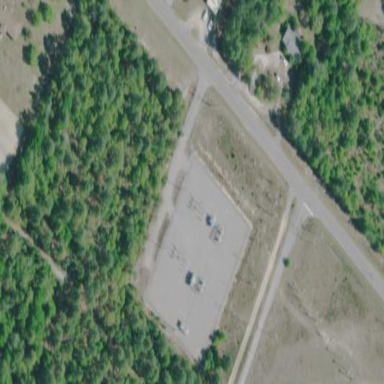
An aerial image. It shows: Distribution level power substation enclosed by fence.